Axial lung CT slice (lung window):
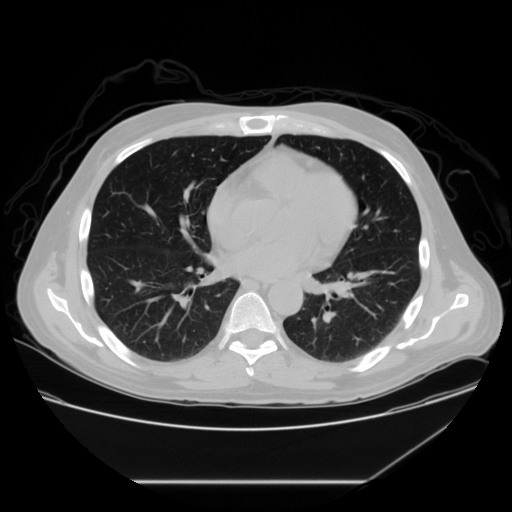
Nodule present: no